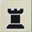
Piece: bR